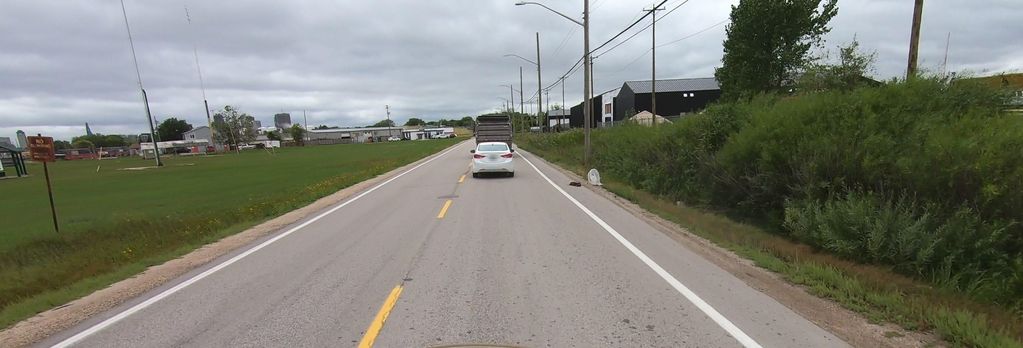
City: winnipeg